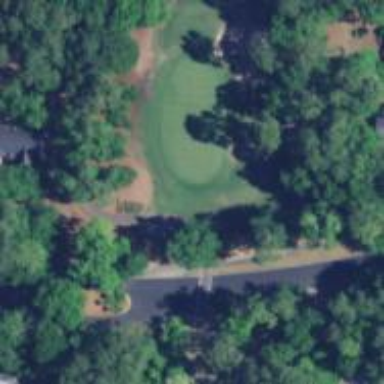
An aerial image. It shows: Golf hole.